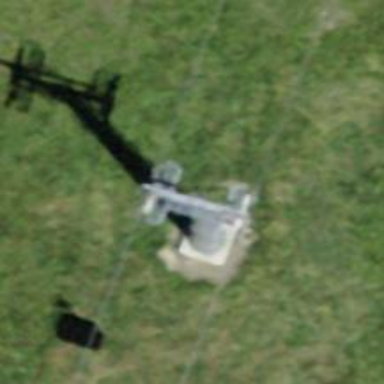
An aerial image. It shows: Pylon for aerialway.